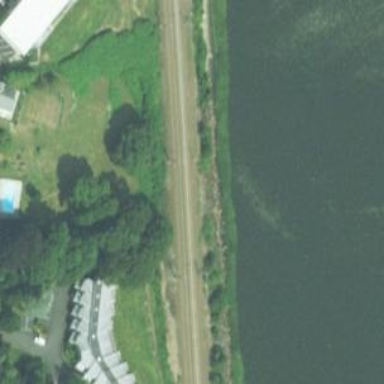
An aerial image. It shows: Railway track with contact lines for electrification.